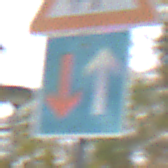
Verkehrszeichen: VorrangVorGegenverkehr
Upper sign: KinderRechts
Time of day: Midday
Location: Outdoor (Nature)
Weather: Overcast
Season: Autumn
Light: Natural